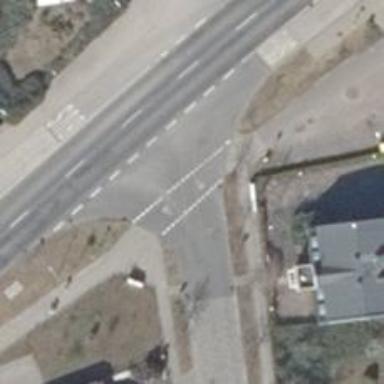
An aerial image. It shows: Footway.